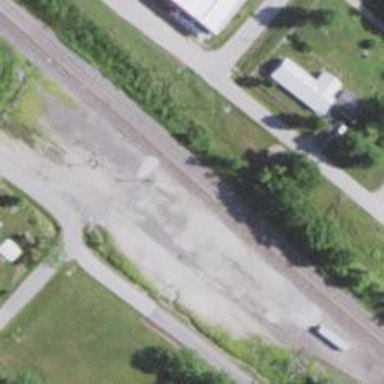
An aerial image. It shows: Railway service station.